Field crop: maize
Growth stage: 2
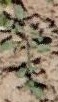
Species: convolvulus